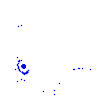
Particle: pion